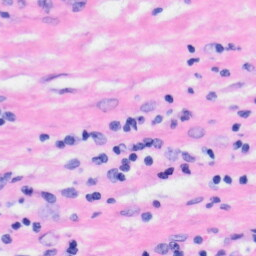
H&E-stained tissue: Liver